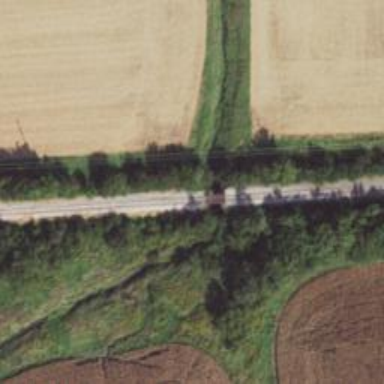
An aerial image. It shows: Bridge over railway line.